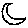
Label: moon